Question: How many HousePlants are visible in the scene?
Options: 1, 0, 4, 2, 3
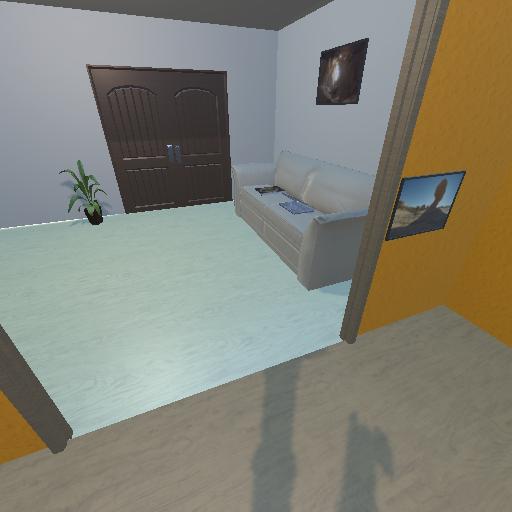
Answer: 1